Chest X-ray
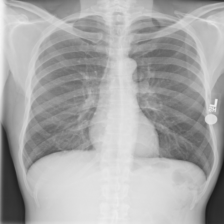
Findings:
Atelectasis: negative
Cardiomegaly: negative
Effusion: negative
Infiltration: negative
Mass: negative
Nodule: negative
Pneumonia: negative
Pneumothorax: negative
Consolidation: negative
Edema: negative
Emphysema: negative
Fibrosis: negative
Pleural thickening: negative
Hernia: negative